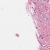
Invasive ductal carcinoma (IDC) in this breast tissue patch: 0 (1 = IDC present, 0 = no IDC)